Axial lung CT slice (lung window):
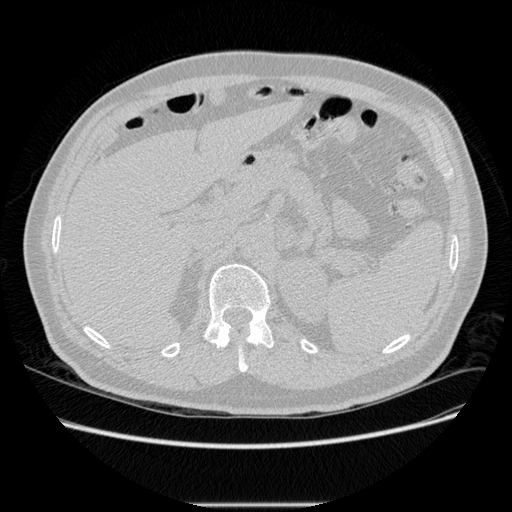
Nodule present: no